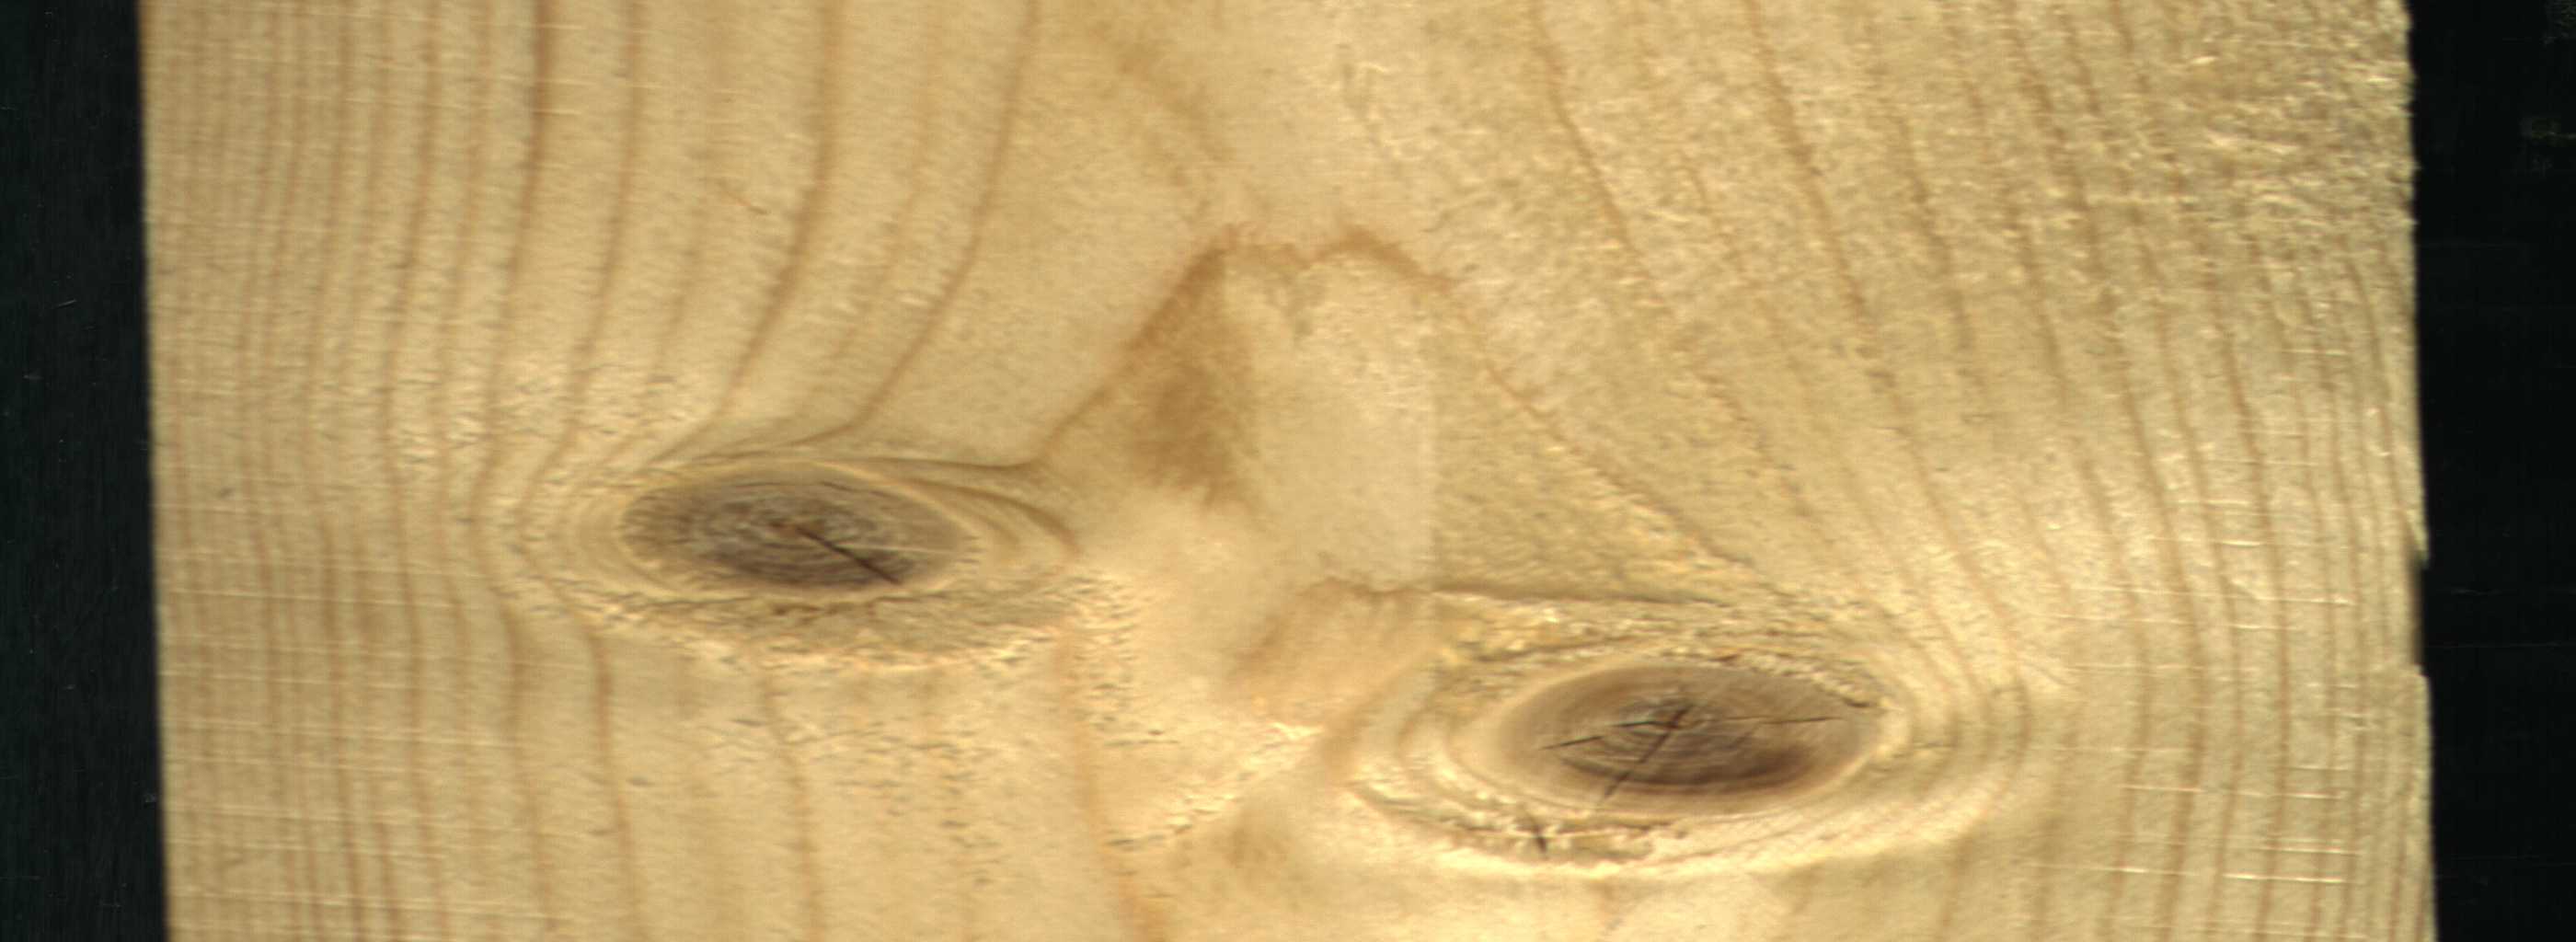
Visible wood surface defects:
knot_with_crack
knot_with_crack